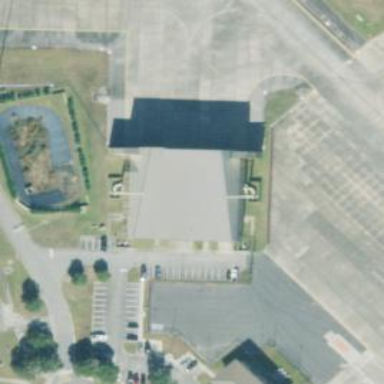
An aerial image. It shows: Building that is hangar at the airport.